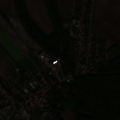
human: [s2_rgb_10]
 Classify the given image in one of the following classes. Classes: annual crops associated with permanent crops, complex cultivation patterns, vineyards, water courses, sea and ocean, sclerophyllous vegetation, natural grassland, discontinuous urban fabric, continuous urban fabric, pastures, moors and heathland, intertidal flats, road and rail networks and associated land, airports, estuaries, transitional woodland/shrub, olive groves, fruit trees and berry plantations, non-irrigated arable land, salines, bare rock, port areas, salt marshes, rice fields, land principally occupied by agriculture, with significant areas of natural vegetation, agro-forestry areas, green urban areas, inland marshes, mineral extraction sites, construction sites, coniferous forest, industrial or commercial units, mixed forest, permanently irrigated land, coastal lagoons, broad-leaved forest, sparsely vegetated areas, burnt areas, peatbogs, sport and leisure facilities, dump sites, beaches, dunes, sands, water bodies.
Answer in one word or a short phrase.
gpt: discontinuous urban fabric, non-irrigated arable land, broad-leaved forest